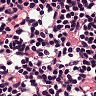
Metastatic tissue present: no